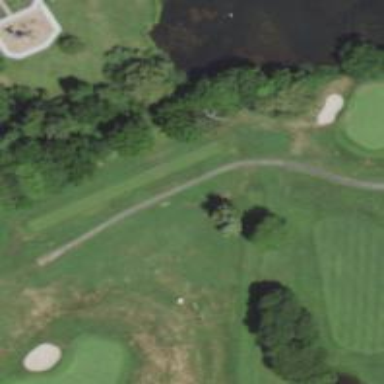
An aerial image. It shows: Pathway for golfing.